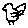
Label: bird